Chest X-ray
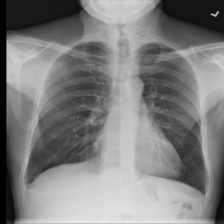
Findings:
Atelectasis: negative
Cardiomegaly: negative
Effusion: negative
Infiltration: negative
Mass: negative
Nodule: positive
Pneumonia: negative
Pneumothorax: negative
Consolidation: negative
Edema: negative
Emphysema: negative
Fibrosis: negative
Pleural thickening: negative
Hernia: negative